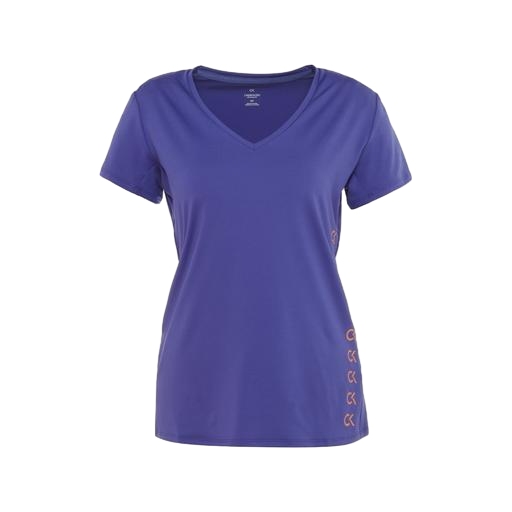
blue legend v-neck training tee, blue women's tech-jersey t-shirt, purple short-sleeve tee, white background